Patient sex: F
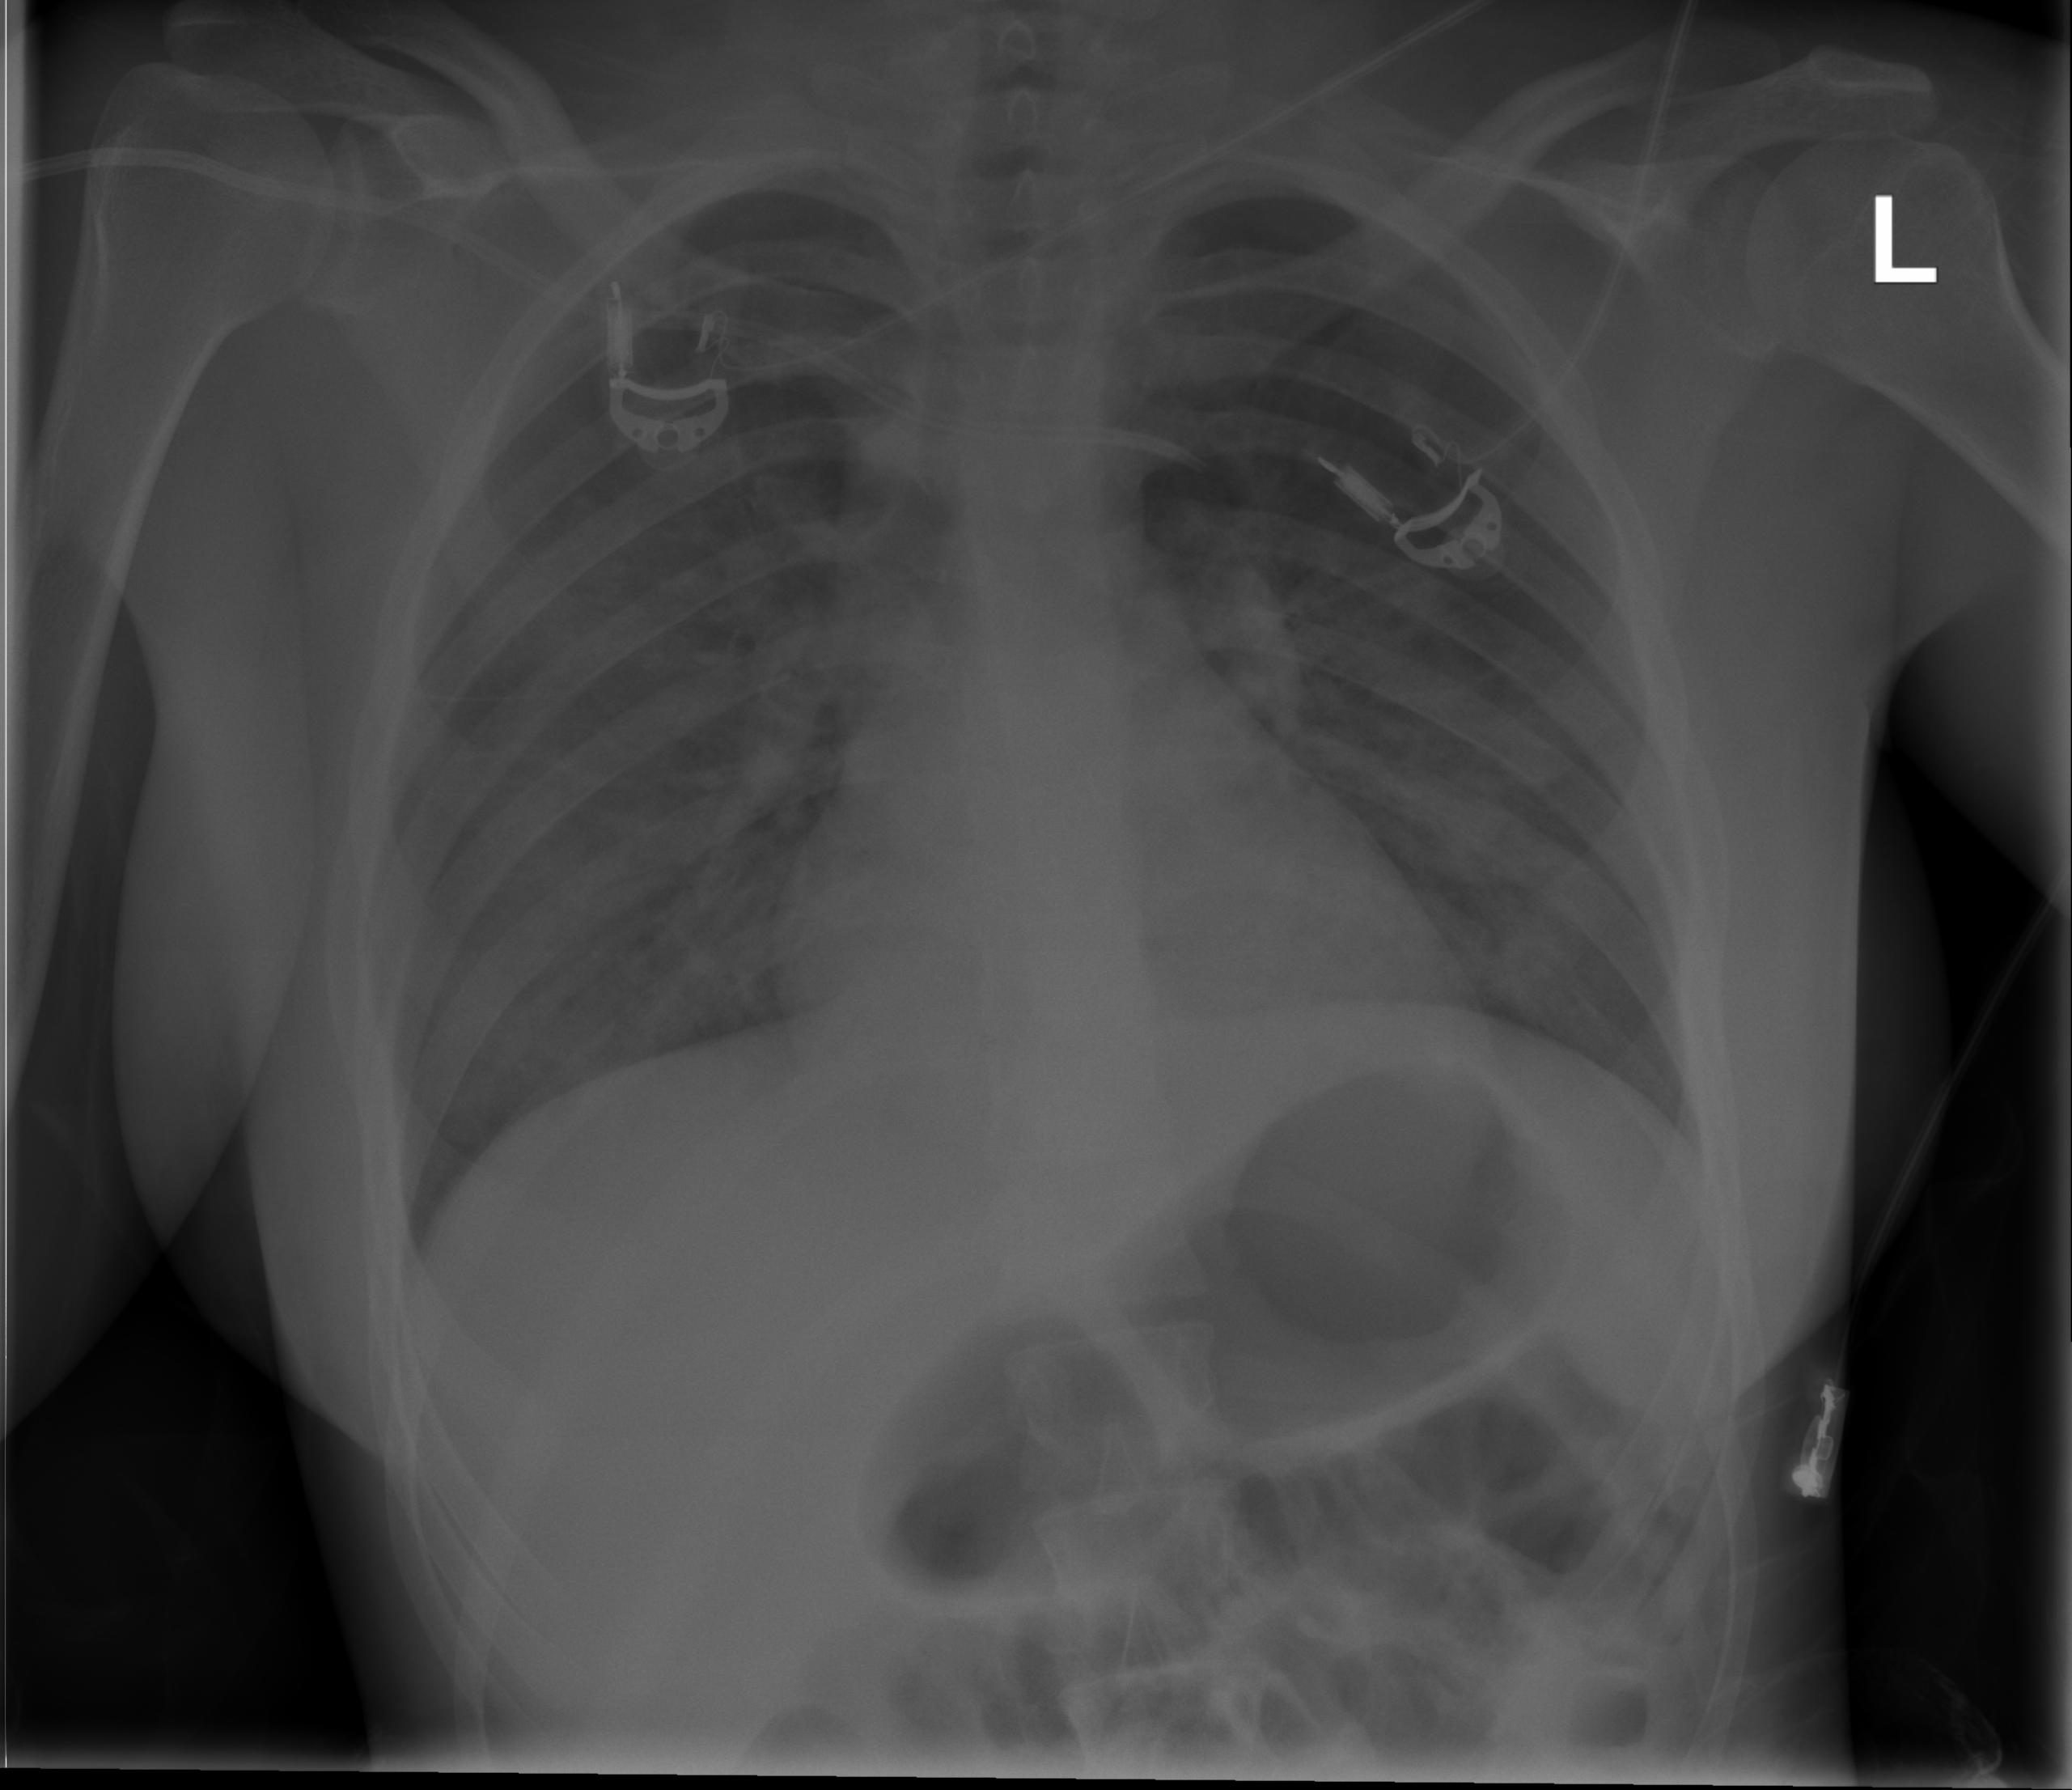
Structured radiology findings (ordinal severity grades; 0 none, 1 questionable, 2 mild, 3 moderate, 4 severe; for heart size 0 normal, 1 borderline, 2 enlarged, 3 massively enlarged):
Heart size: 0
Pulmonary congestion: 2
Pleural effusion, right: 0
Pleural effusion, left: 0
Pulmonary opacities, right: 2
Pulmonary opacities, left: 2
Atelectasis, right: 2
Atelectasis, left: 2